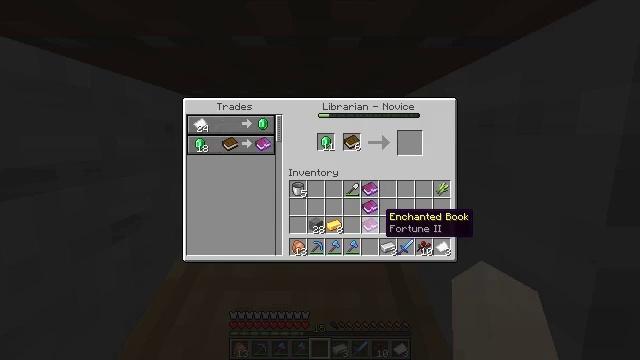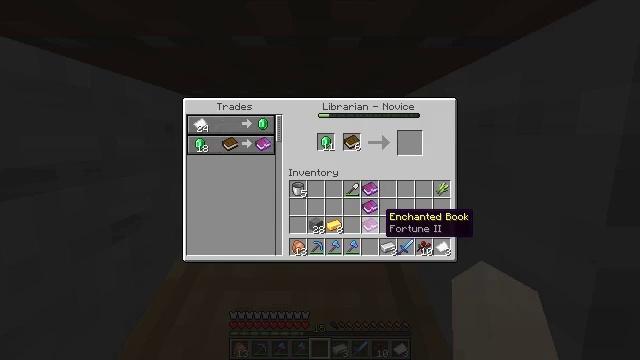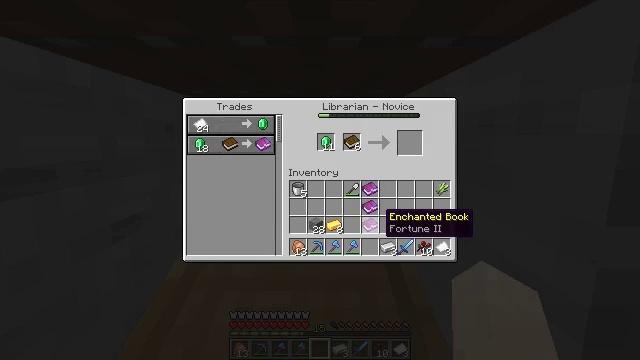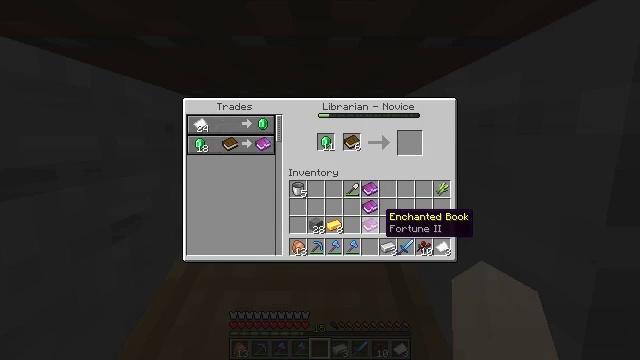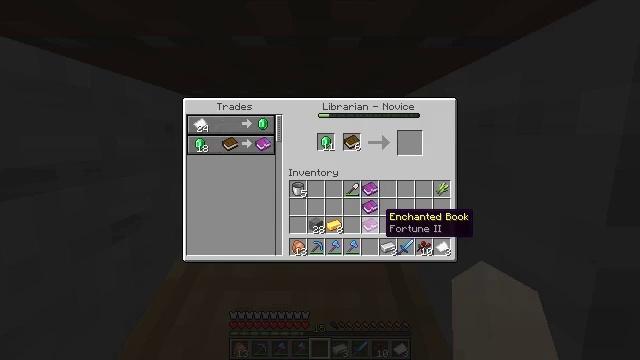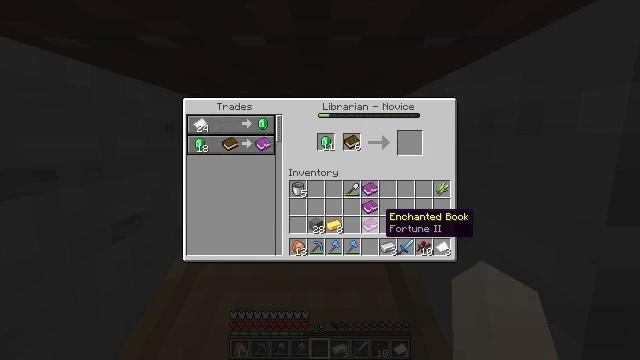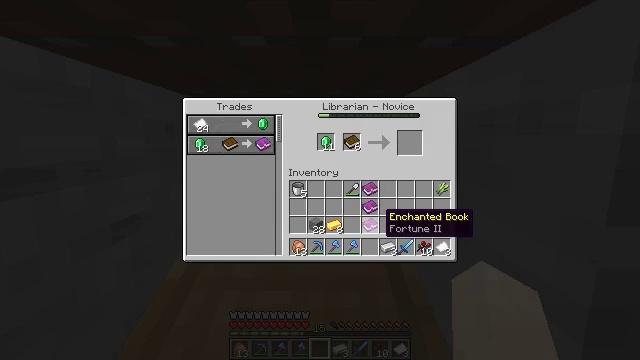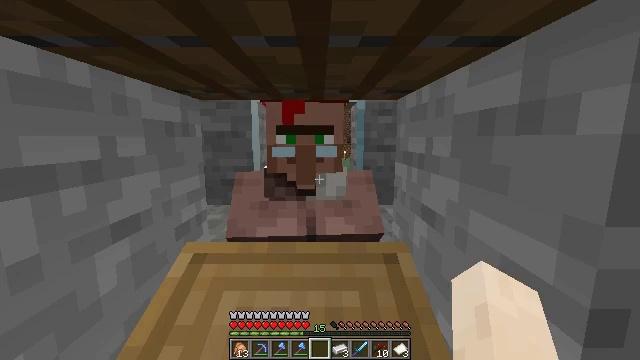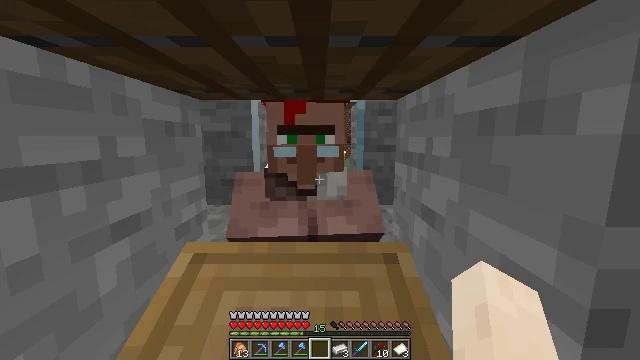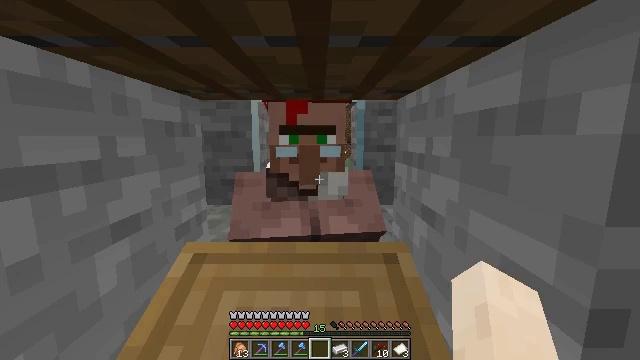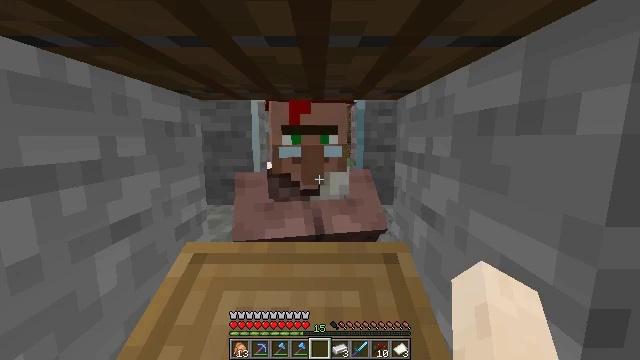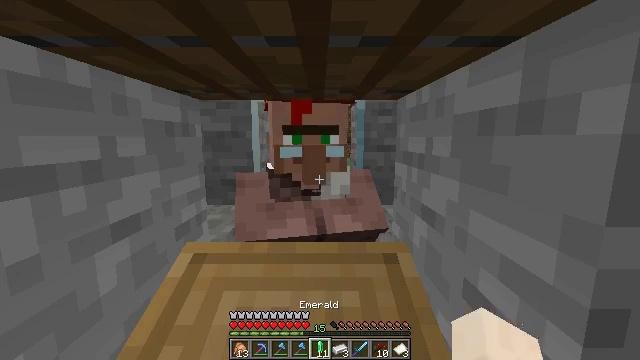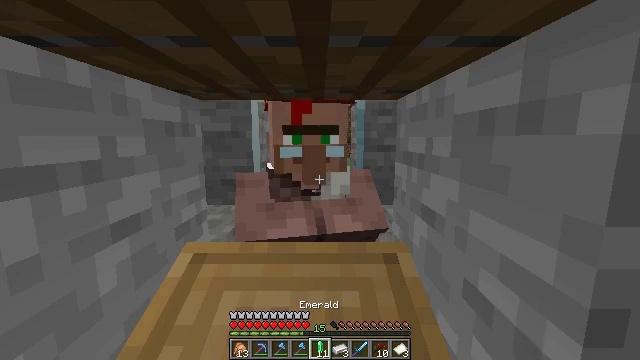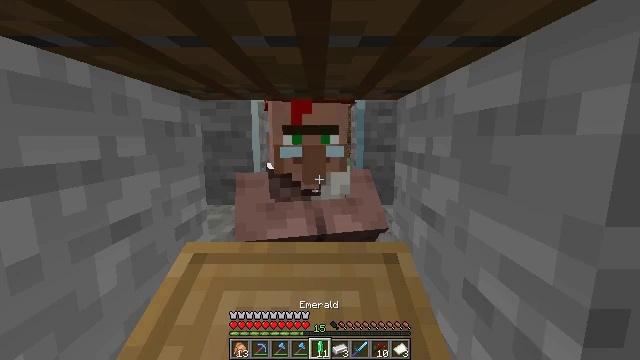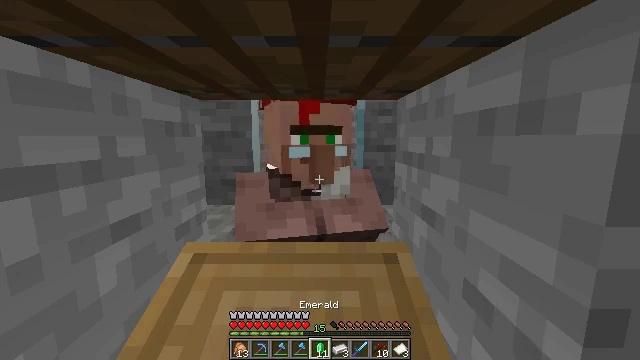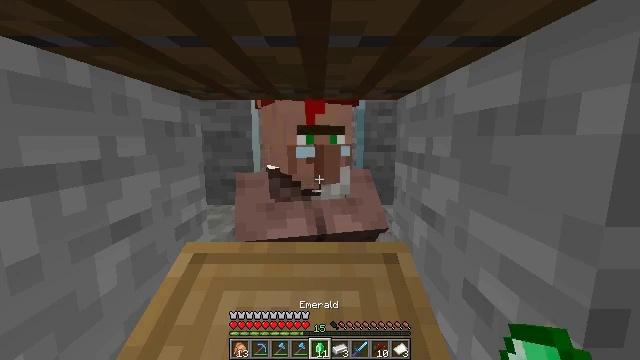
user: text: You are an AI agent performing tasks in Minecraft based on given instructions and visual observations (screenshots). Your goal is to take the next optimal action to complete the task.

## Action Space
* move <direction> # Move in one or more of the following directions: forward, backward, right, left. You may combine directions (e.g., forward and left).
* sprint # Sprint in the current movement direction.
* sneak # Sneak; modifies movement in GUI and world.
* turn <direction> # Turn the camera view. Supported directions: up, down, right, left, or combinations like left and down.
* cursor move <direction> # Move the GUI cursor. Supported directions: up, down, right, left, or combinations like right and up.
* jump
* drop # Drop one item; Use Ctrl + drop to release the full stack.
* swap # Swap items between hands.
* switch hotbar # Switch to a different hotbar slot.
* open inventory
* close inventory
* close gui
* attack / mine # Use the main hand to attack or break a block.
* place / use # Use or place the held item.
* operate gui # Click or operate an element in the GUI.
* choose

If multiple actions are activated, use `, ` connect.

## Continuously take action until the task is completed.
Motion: motion action
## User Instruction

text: Mine the spruce wall sign.
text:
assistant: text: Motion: no_op
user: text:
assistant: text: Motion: no_op
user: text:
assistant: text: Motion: no_op
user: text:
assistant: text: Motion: no_op
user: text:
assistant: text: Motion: no_op
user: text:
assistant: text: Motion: no_op
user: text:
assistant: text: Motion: no_op
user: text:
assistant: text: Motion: no_op
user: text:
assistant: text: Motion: no_op
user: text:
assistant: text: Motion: no_op
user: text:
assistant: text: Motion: no_op
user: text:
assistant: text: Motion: no_op
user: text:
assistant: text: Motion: no_op
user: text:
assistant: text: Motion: no_op
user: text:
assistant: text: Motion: no_op
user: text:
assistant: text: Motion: no_op
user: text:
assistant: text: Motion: no_op
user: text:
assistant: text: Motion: no_op
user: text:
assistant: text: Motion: no_op
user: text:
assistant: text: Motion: no_op
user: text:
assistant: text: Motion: no_op
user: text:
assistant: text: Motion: no_op
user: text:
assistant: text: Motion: no_op
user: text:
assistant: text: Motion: no_op
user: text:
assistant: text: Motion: no_op
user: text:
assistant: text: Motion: no_op
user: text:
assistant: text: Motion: turn up
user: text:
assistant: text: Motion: turn up
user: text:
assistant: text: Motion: turn right and up
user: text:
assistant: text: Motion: turn up